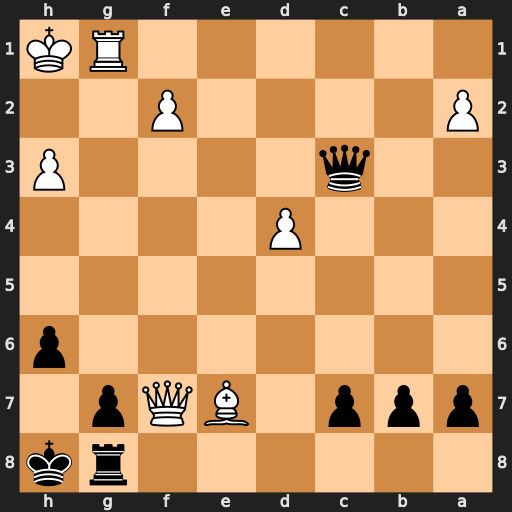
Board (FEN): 6rk/ppp1BQp1/7p/8/3P4/2q4P/P4P2/6RK
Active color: b
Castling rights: -
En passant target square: -
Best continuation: Qxh3#